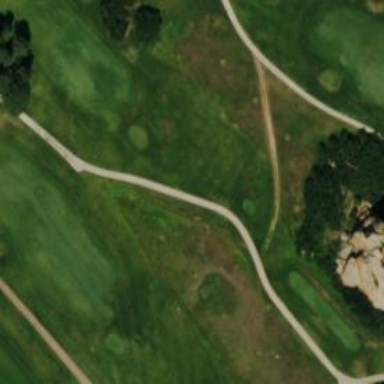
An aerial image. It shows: Path labeled as golf cart track.